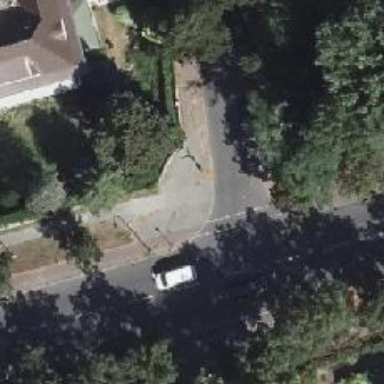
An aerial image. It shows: Sidewalk.